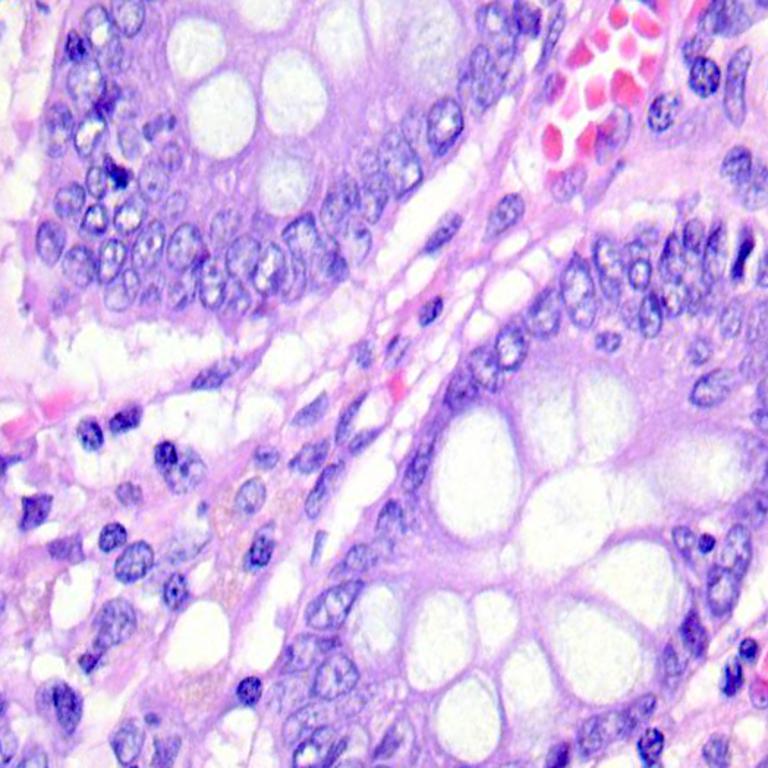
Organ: colon
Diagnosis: benign